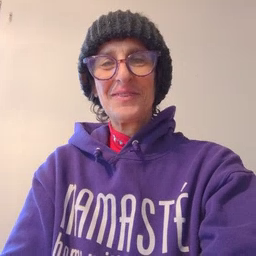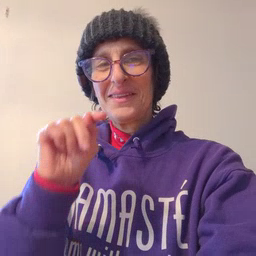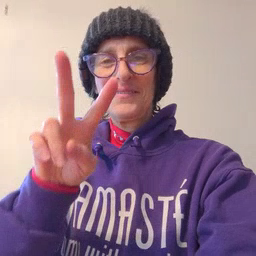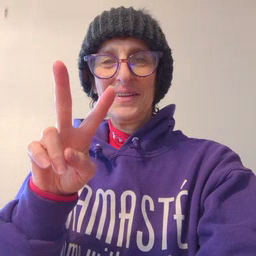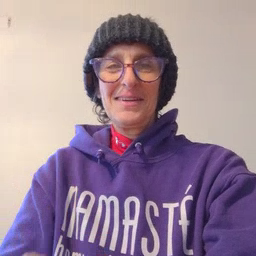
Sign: TV